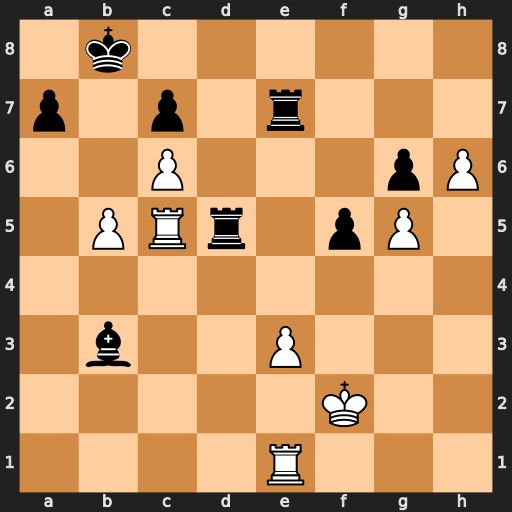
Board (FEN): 1k6/p1p1r3/2P3pP/1PRr1pP1/8/1b2P3/5K2/4R3
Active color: w
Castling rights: -
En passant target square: -
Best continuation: Rxd5 Bxd5 Rd1 Be6 Rd8+